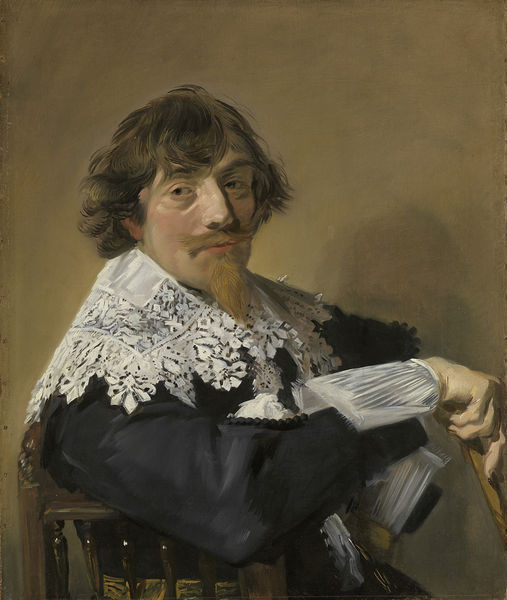
Titel: Portret van een man
Künstler: Frans Hals
Standort: Amsterdam
Institution: Rijksmuseum
Schlagwörter: blau, hand, mann, braun, ellbogen, nase, schwarz, stuhl, blick, beige, alt, bart, arm, augen, kragen, spitze, holzstuhl, portrait, porträt, haare, spitzen, locken, stock, wangen, gehstock, lehnen, stuhllehne, manschette, manschetten, spitzbart, spitzenkragen, drehung